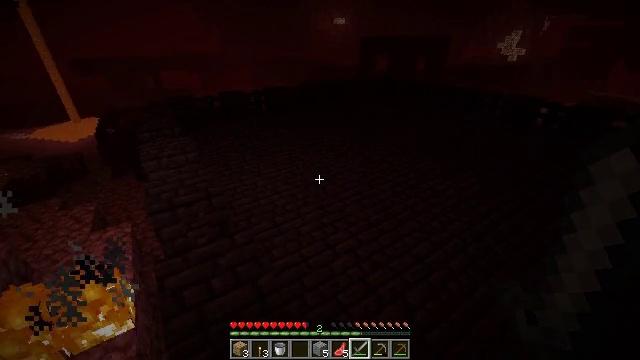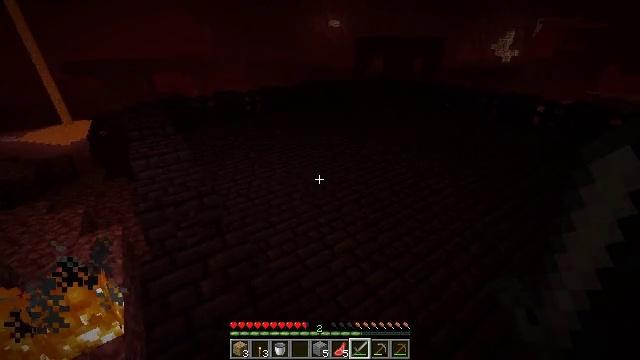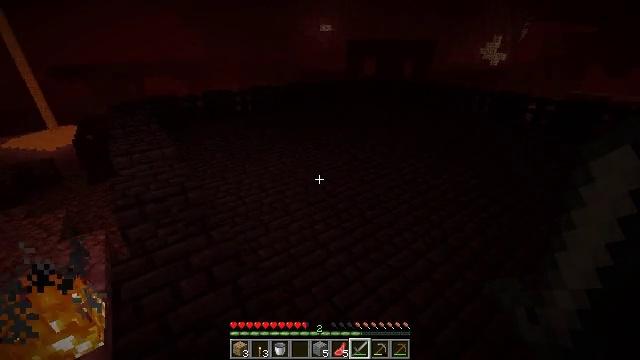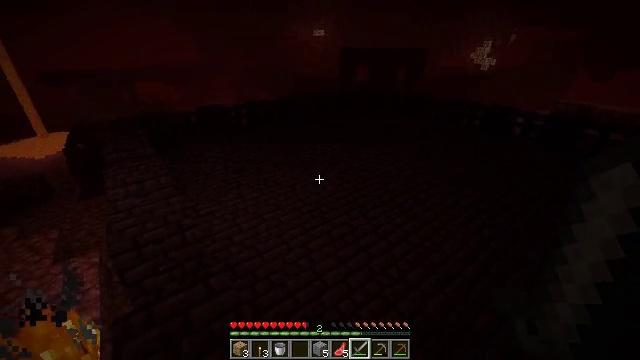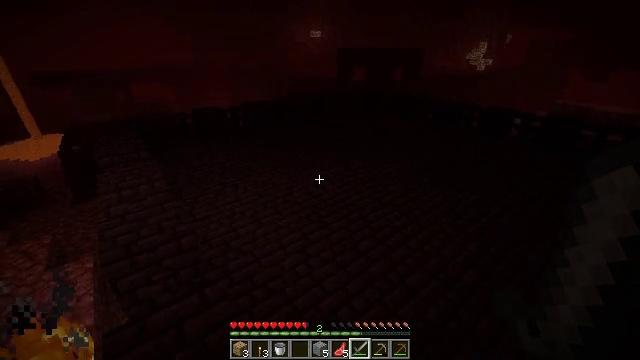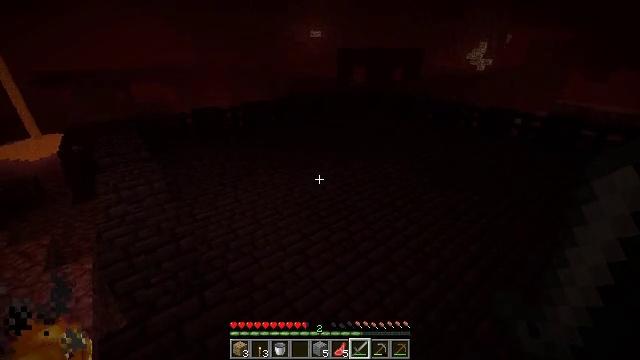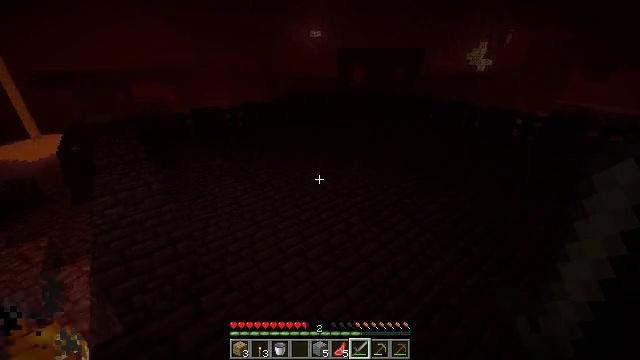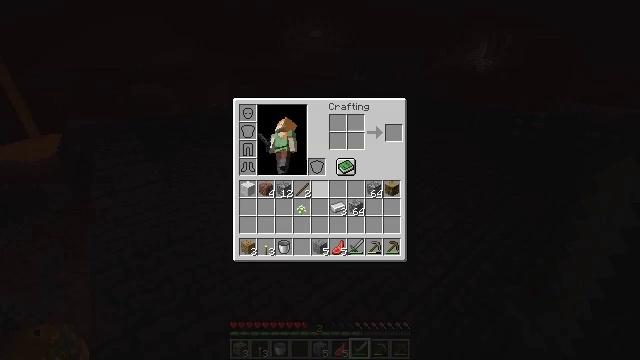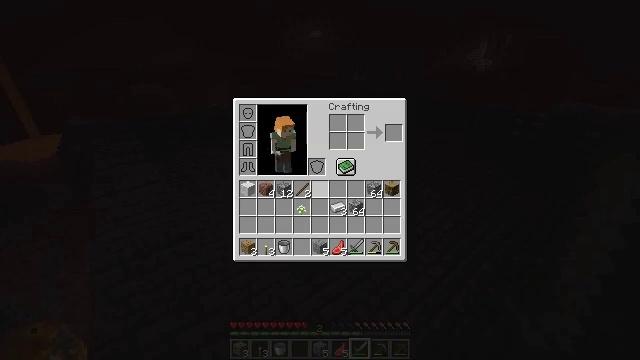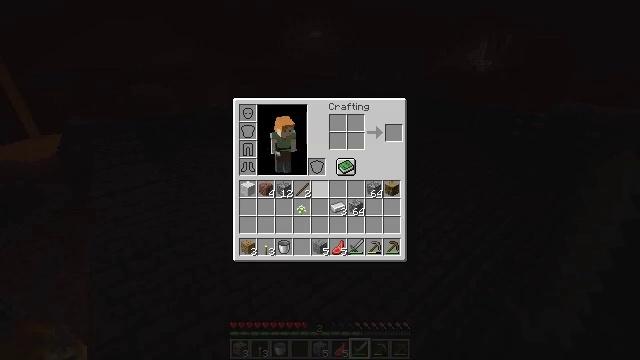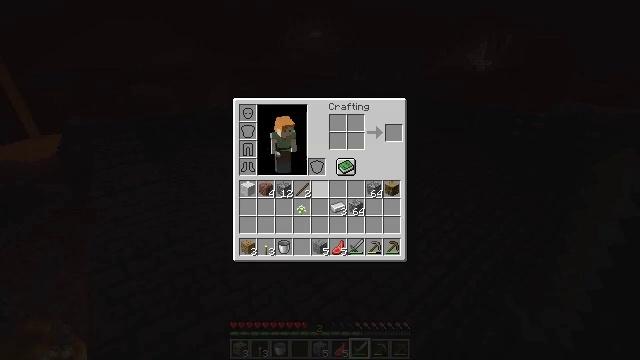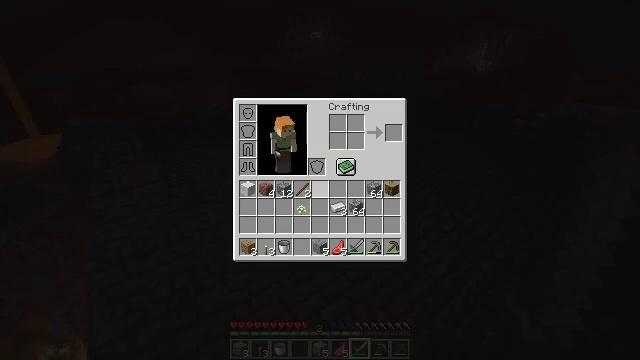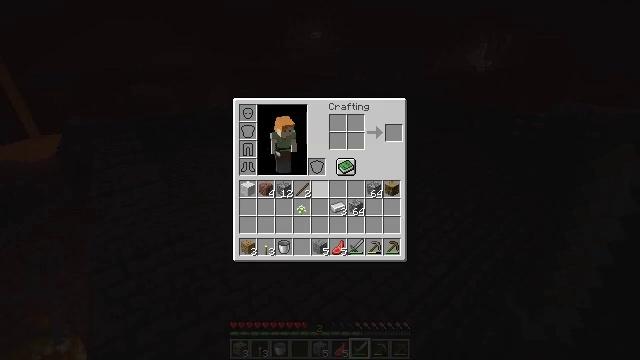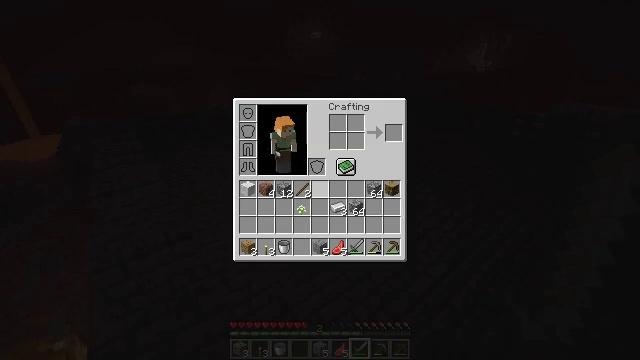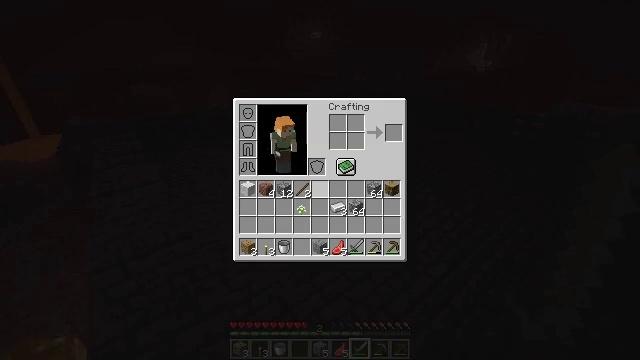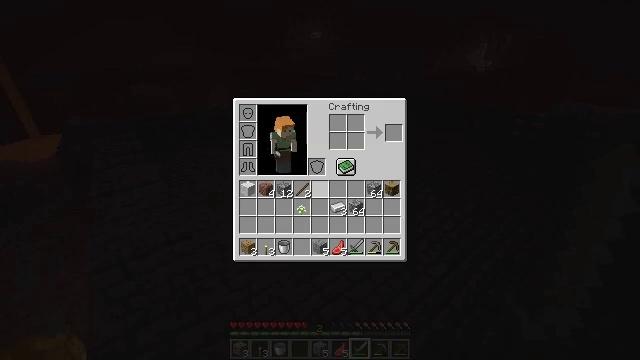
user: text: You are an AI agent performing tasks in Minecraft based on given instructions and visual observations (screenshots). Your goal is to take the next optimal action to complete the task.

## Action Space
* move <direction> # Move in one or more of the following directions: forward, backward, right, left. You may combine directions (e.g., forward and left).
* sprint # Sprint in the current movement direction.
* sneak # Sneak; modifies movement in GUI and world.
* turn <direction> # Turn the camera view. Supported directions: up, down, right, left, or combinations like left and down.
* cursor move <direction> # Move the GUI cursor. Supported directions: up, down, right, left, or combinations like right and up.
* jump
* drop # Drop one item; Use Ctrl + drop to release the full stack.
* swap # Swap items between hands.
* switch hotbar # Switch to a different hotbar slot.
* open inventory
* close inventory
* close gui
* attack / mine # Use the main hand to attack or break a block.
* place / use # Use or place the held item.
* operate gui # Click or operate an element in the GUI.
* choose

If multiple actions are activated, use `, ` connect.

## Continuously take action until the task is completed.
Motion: motion action
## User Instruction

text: Break the nether bricks in a fortress.
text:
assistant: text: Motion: move forward
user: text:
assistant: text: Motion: move forward, turn right
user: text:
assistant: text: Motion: move forward, turn right
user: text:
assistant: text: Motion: no_op
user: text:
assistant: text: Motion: no_op
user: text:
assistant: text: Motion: no_op
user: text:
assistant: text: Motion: open inventory
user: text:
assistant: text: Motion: open inventory
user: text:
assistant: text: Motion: no_op
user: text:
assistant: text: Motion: no_op
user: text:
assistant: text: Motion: no_op
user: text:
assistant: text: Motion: no_op
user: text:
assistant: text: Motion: no_op
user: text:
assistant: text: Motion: no_op
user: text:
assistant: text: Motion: no_op
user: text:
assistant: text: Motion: close inventory
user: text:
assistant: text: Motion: close inventory
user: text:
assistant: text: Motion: close inventory
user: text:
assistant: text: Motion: no_op
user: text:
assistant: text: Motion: no_op
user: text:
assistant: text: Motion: no_op
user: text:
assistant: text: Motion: no_op
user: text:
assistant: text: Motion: no_op
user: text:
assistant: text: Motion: no_op
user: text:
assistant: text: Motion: no_op
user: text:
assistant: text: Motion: no_op
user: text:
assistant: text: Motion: no_op
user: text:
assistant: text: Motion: no_op
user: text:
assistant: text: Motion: no_op
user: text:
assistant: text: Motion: no_op